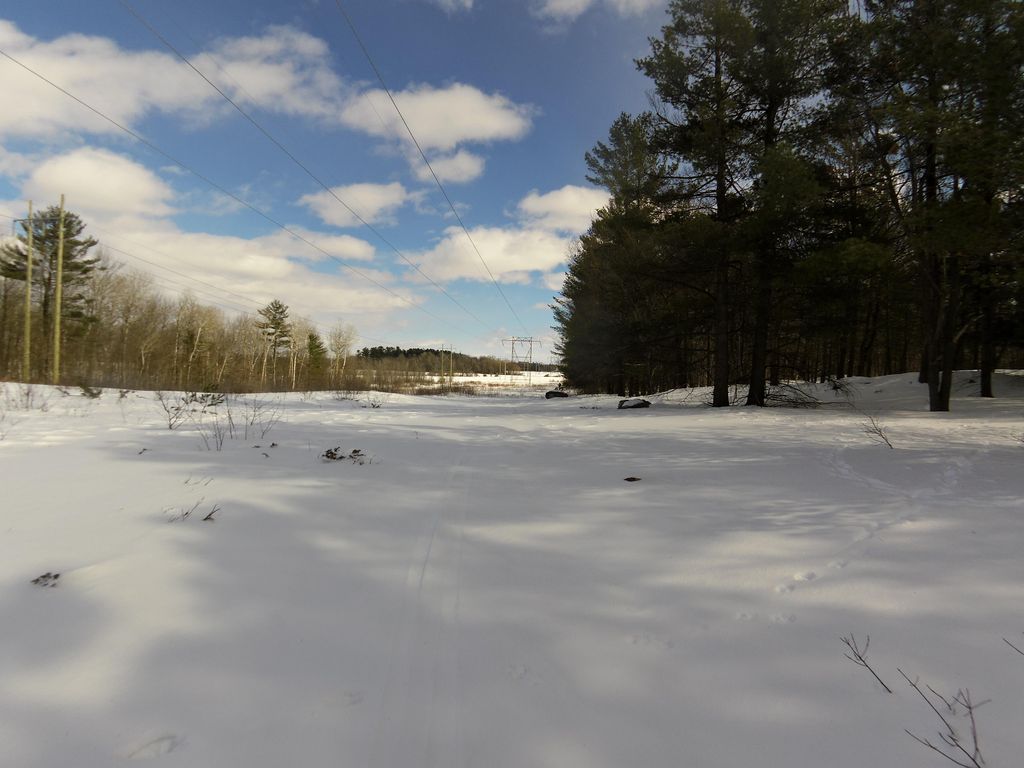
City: ottawa-gatineau